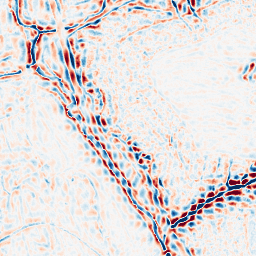
Category: wavelet
Decomposition family: wavelet_dwt
Decomposition parameters: wavelet: db8
level: 3
Upsampling method: bilinear
Upsampling parameters: scale: 2
Upsampling scale: 2